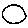
Label: circle